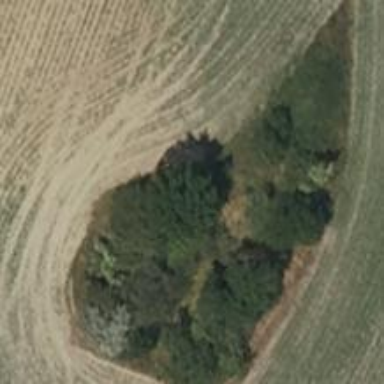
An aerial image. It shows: Evergreen broadleaved tree.